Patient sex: M
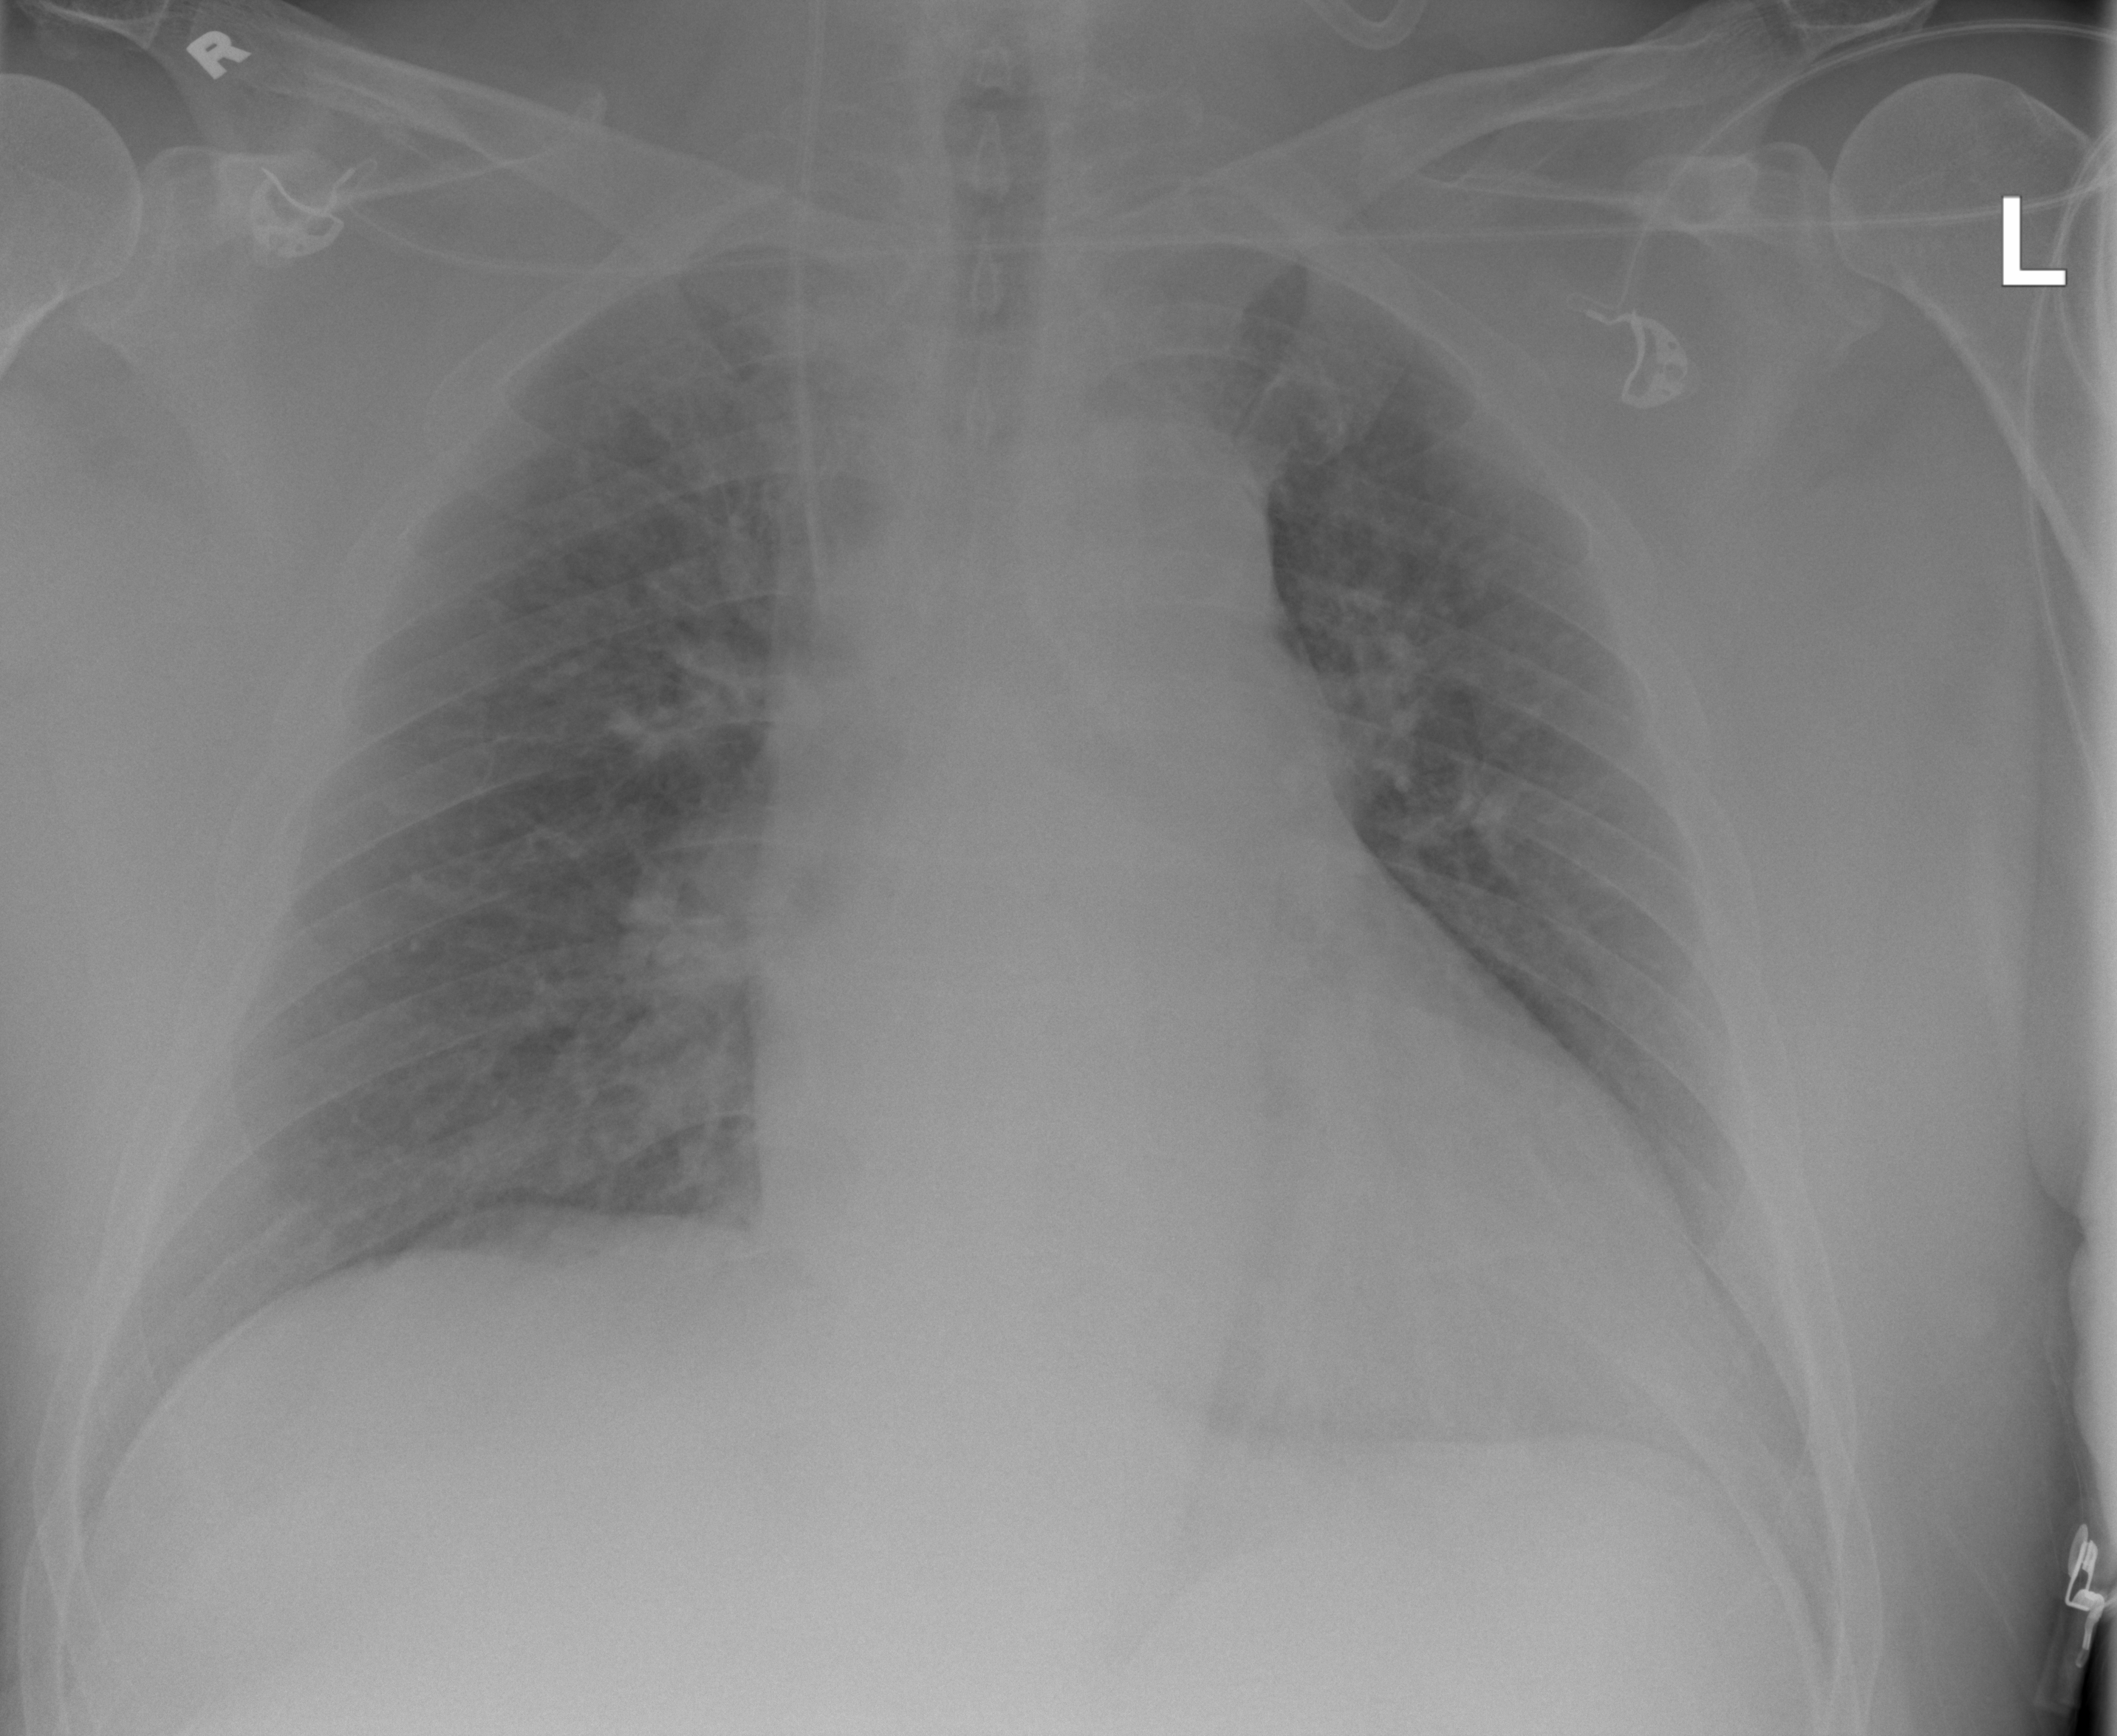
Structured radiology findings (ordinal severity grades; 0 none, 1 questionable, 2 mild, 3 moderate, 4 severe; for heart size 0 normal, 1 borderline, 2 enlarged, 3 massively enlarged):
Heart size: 3
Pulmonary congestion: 2
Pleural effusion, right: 0
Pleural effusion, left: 0
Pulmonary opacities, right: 0
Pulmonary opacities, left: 0
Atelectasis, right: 0
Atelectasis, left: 0